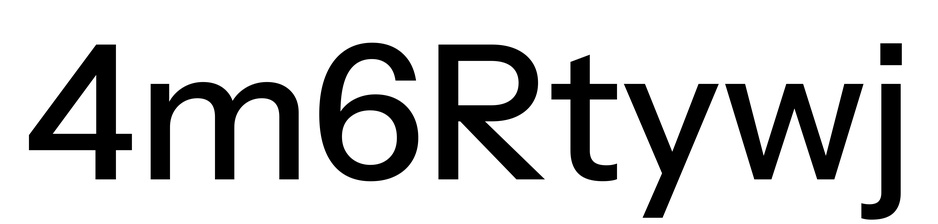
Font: InstrumentSans_Medium